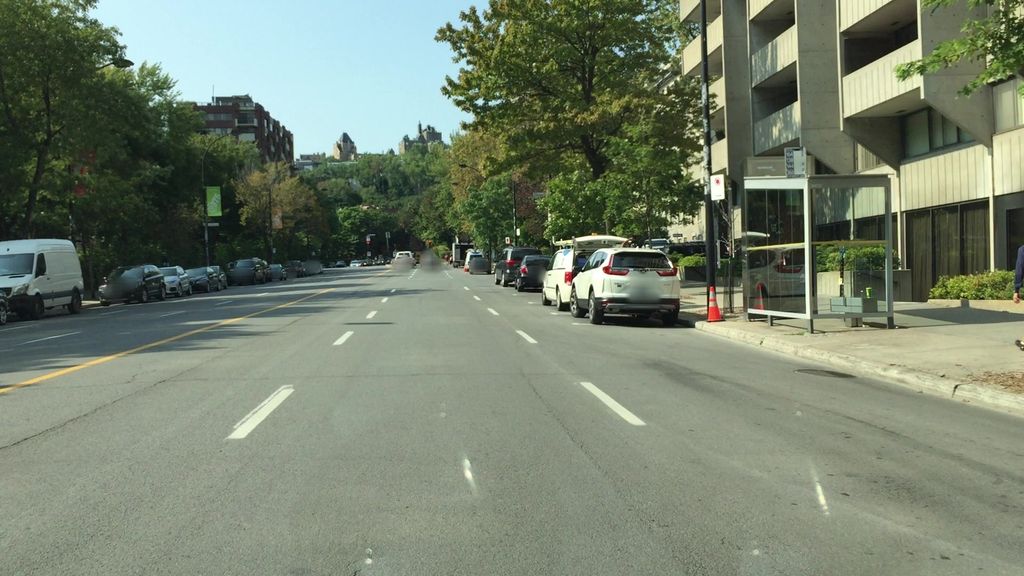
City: montreal